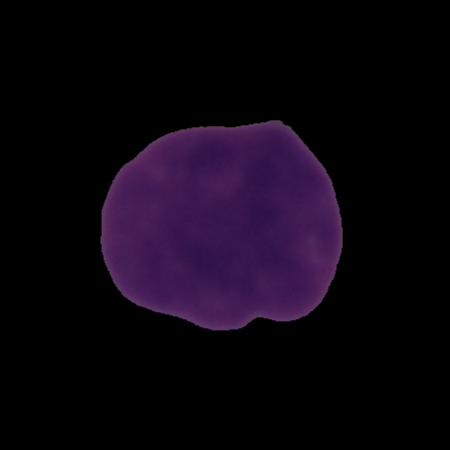
Label: cancer